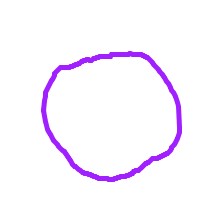
Shape: circle